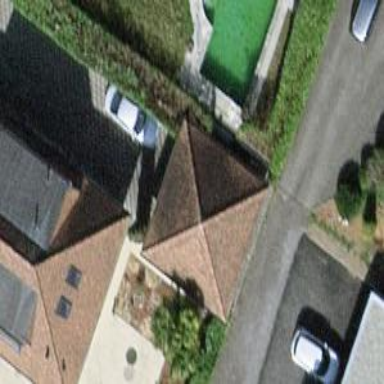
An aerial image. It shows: Garage.